Chest X-ray:
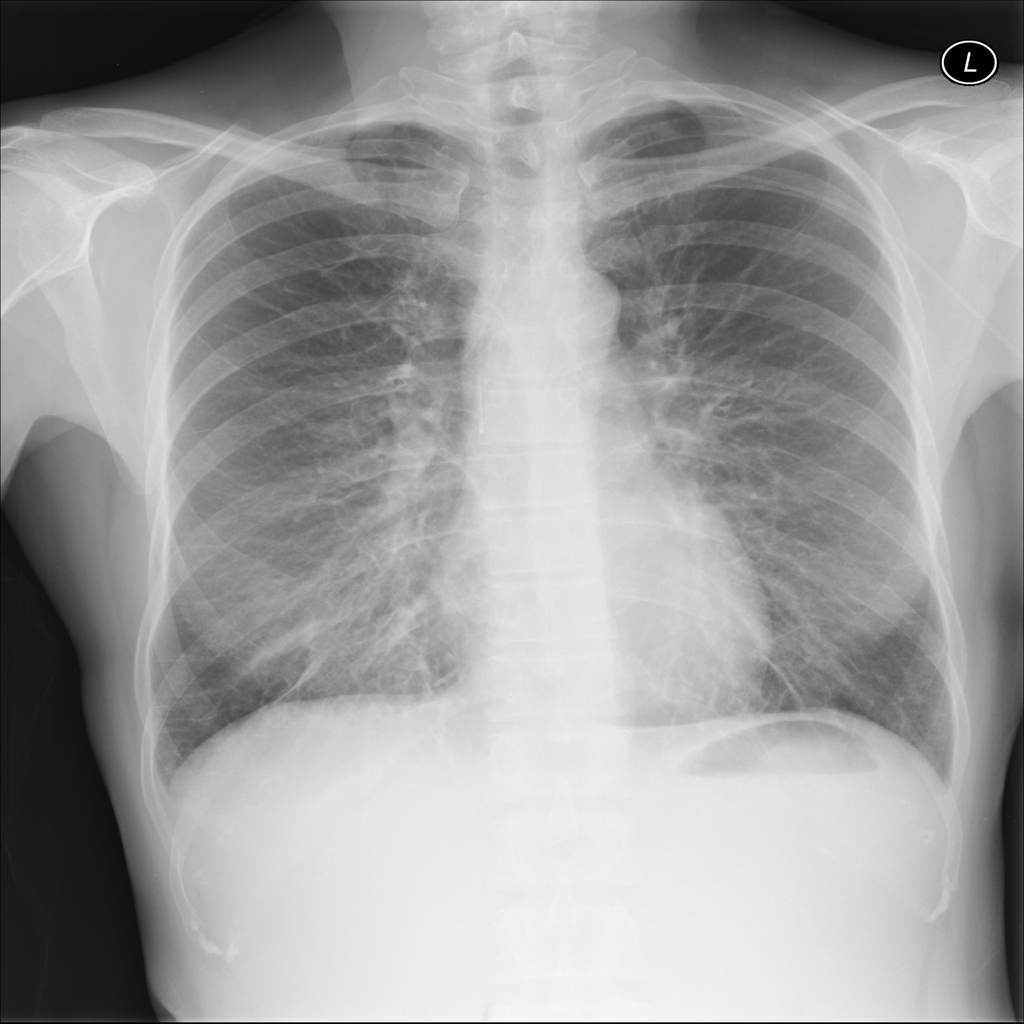
No abnormal finding: yes